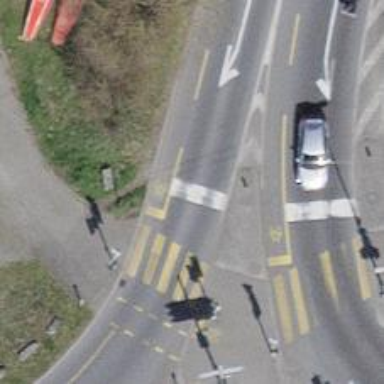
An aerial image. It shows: Road with traffic signals.